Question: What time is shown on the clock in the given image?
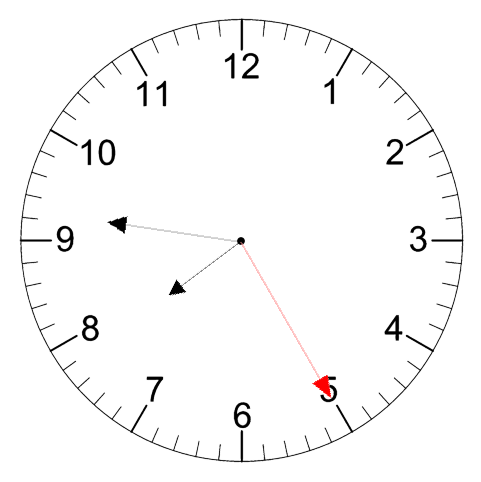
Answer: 07:46:25